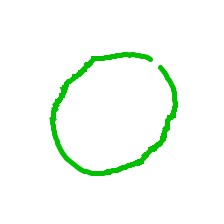
Shape: circle